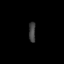
Tissue: prostate
Cell type: T cells
Senescence score: 0.7901
Nuclear area (px): 128
Mean DAPI intensity: 67.125